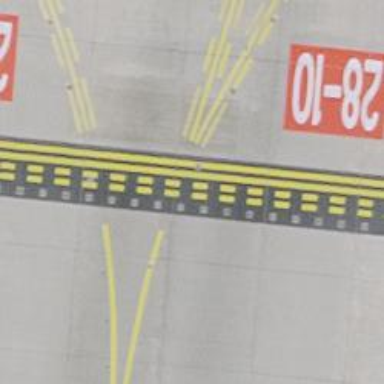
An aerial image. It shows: View of taxiway at the airport.